Question: I am trying to make a method that I have made (lets call it custom method) to act.
Basically I am parsing JSON info and getting the latitude (then eventually I'll get logitude via the same way, not same method though, a different one made the same, if that makes sense). When I use the below it works and I get the string.
'''
NSString *mapStringLatitude = [[[[self.mapPlacesDictionary objectForKey:@"result"]objectForKey:@"geometry"]objectForKey:@"location"]valueForKey:@"lat"];
'''
This returns (via 'NSLog'):
'''
mapStringLatitude: 37.790943
'''
Which is correct. I want to make the code easier to read though. So I want a method such as getLatitude to do the drilling down for me. What I have below:
'''
-(NSString *)getLatitude
{
NSString *getLatitude = [[[[self.mapPlacesDictionary objectForKey:@"result"]objectForKey:@"geometry"]objectForKey:@"location"]valueForKey:@"lat"];
return getLatitude;
}
'''
I want this method to be used instead of the above line. Basically I am looking here: <URL>
It states, '[someobject method]', which I am unable to do i.e. '[self.mapDictionary getLatitude]' does not work.
Does anyone have any suggestions as to why?
Attached as requested. The aftermath.
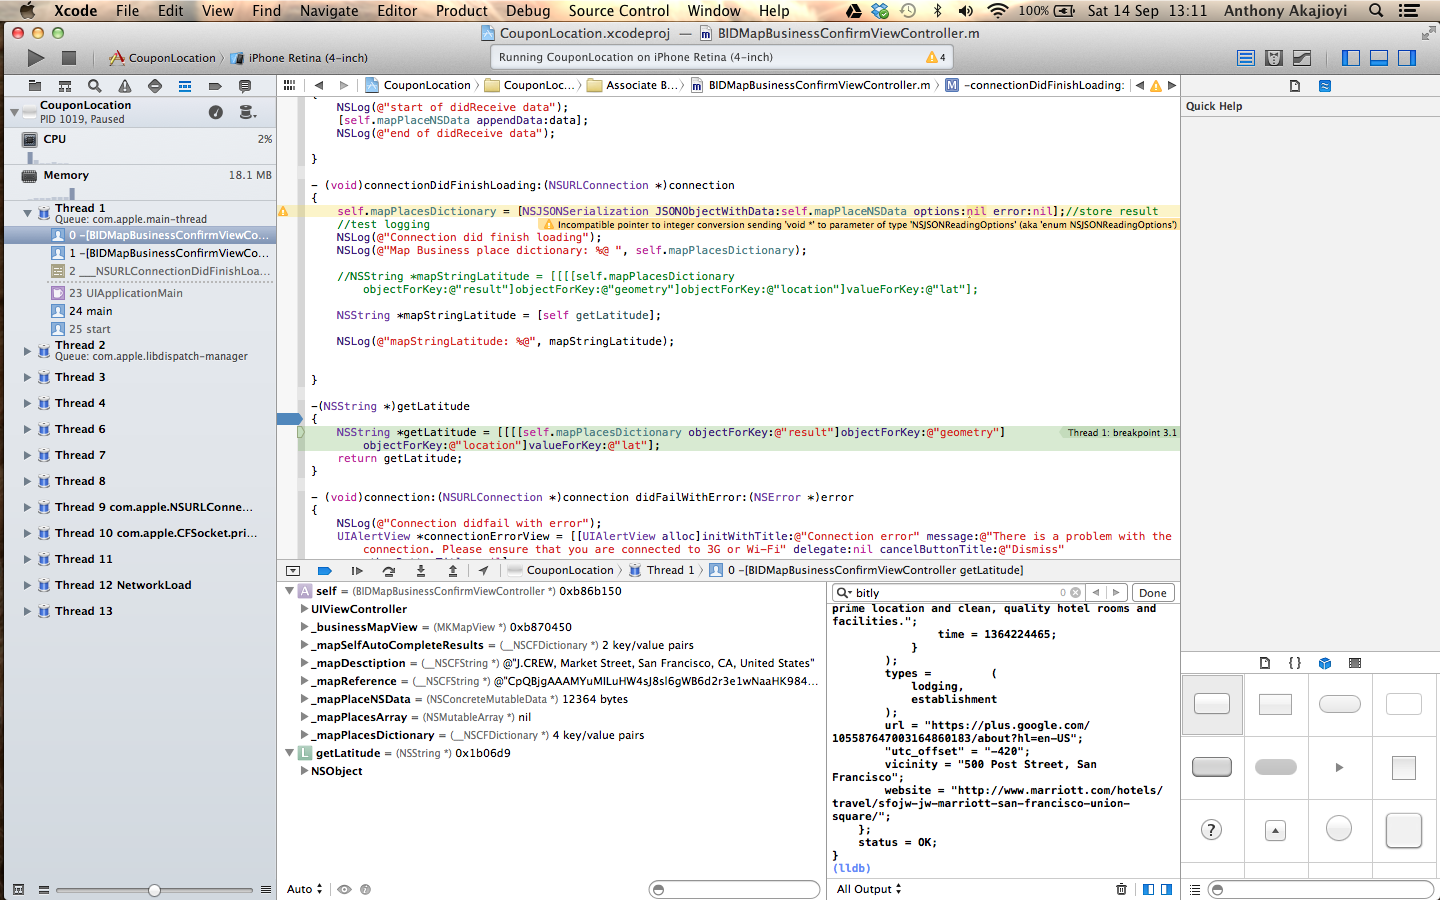
Answer: You can make your code a lot shorter using
'''
NSString *latitude = [self.mapPlacesDictionary valueForKeyPath:@"result.geometry.location.lat"];
'''
Or even go crazy like:
'''
#define kLatKeyPath @"result.geometry.location.lat"
/* ... later */
NSString *lat = [self.mapPlacesDictionary valueForKeyPath:kLatKeyPath];
'''